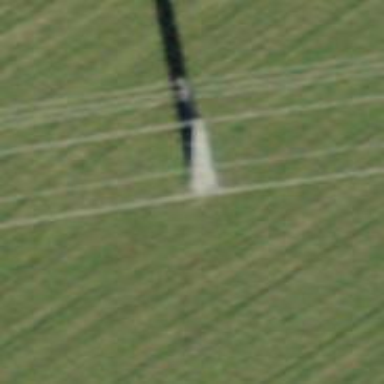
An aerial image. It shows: Power tower.